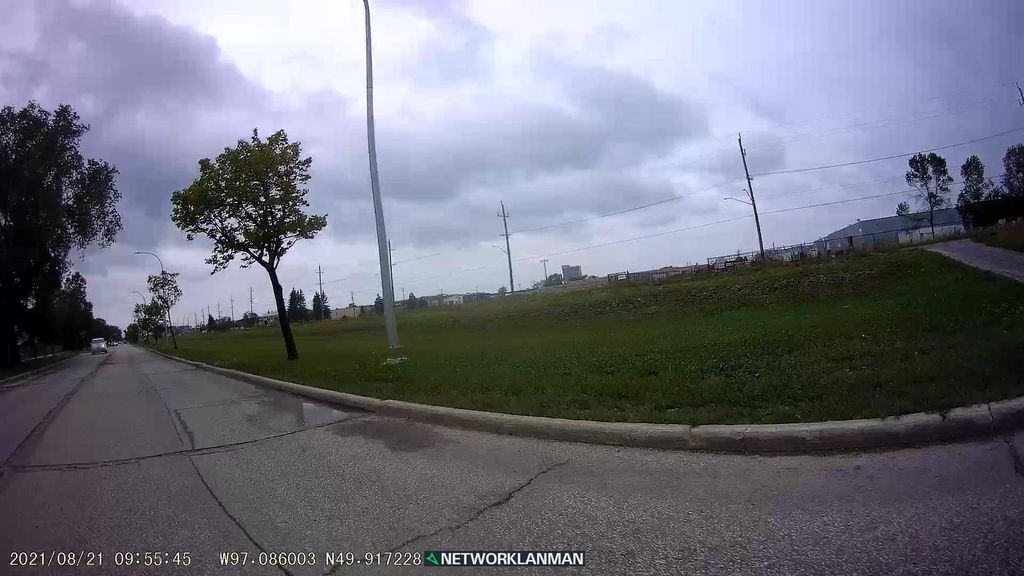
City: winnipeg